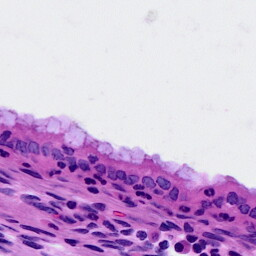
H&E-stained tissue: Cervix